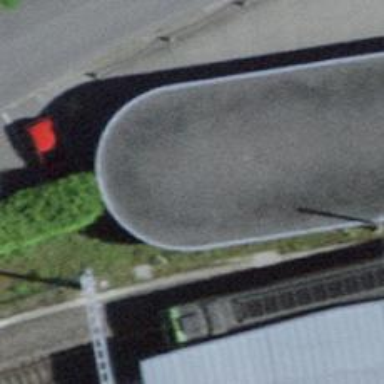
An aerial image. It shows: Footway with ramp.